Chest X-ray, PA view. Patient: 31 years old, sex M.
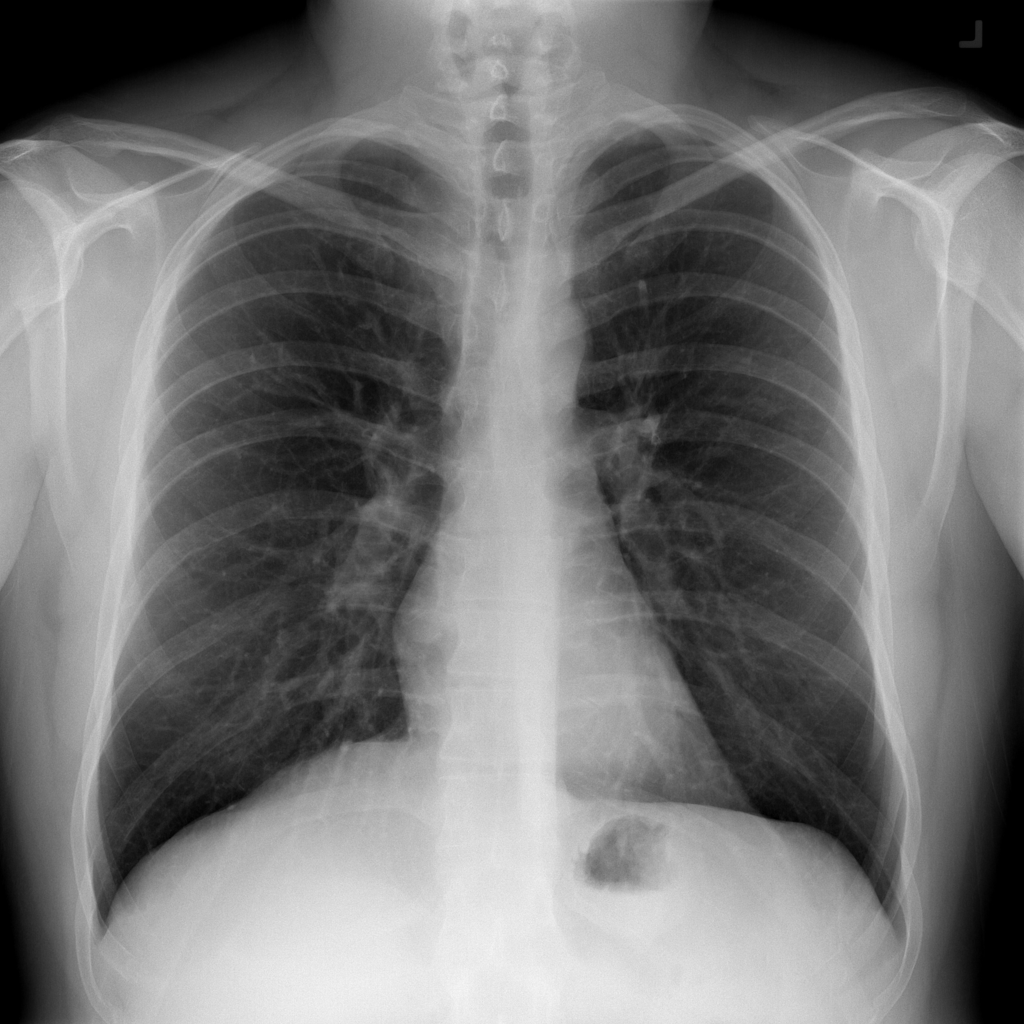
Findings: No Finding